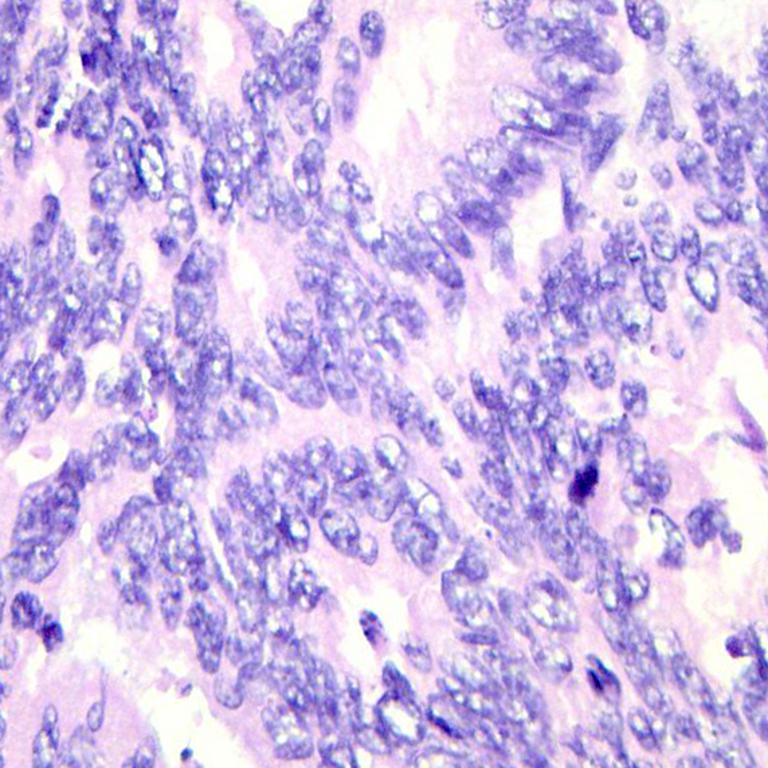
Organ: colon
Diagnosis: adenocarcinomas